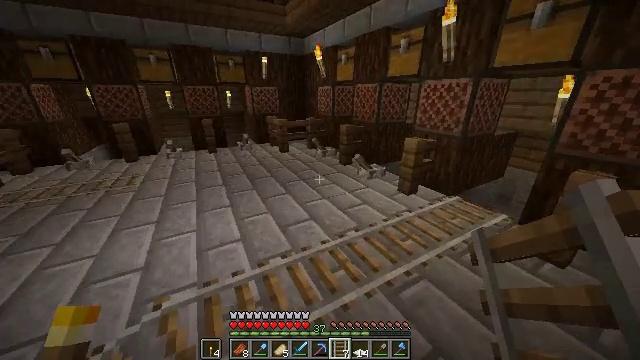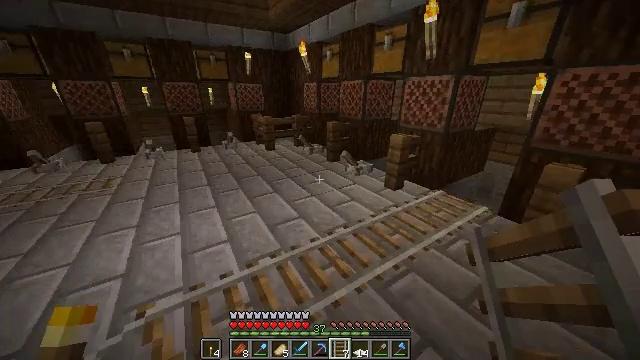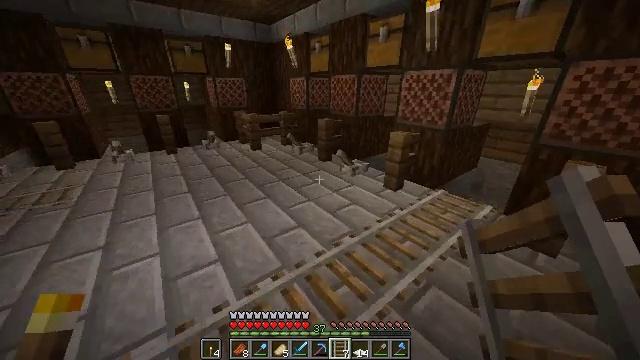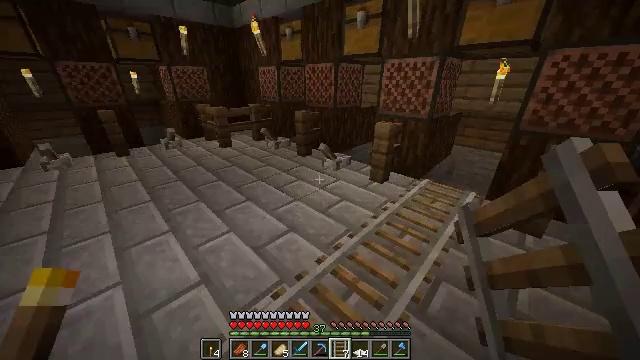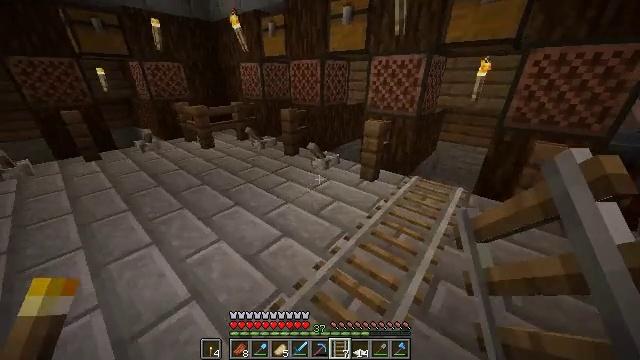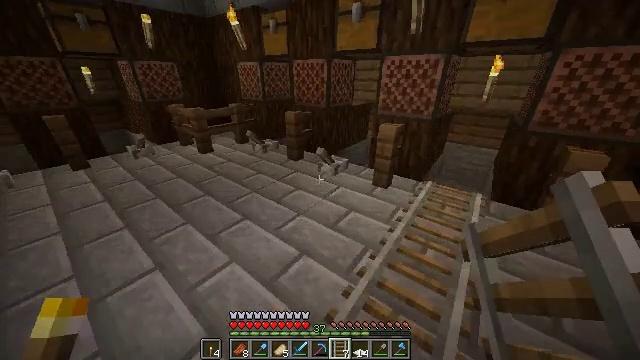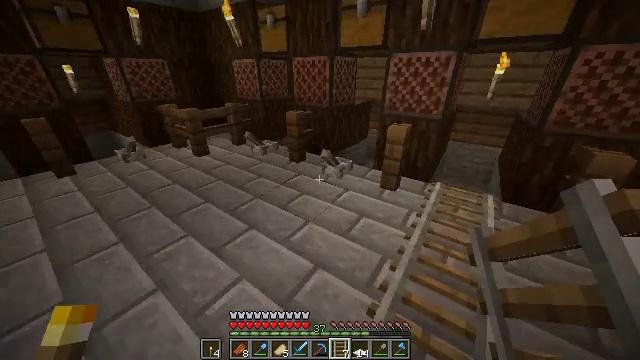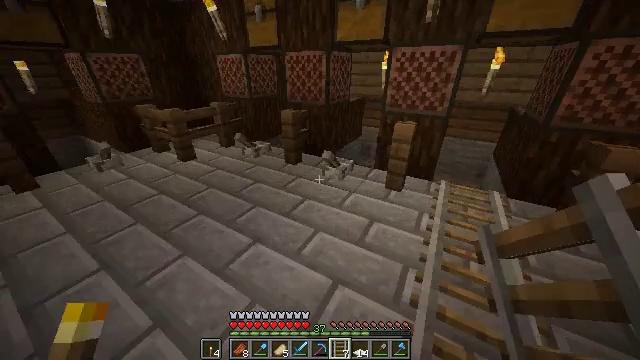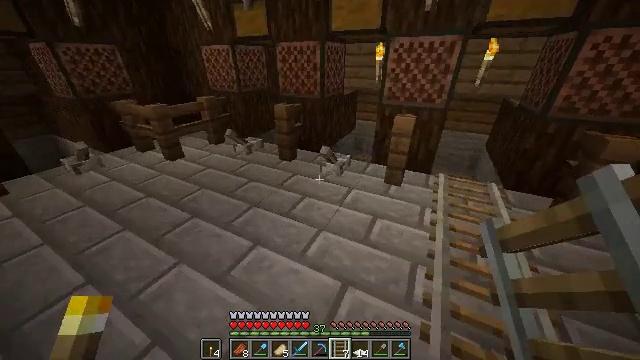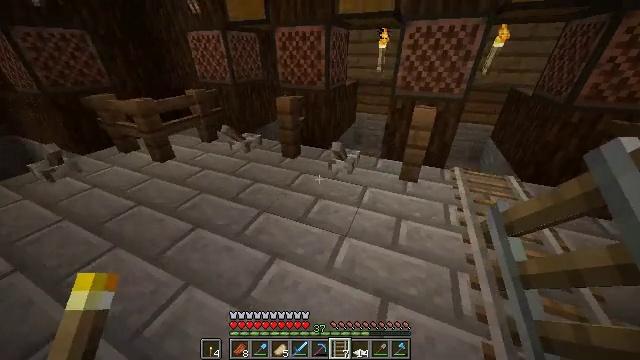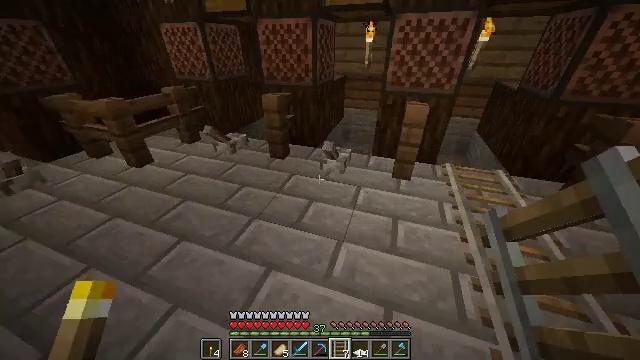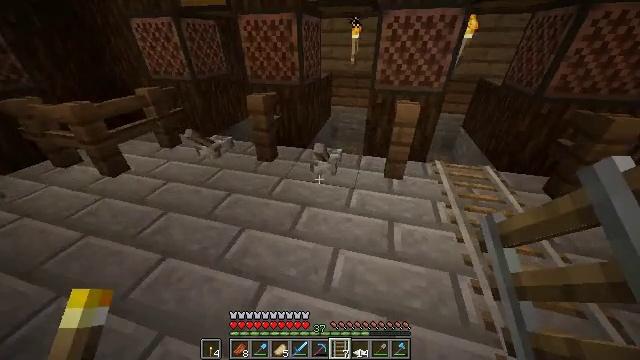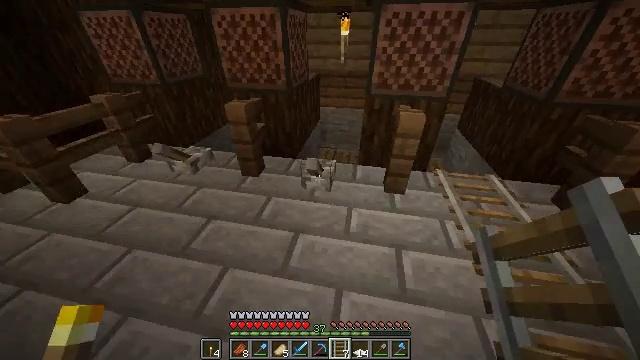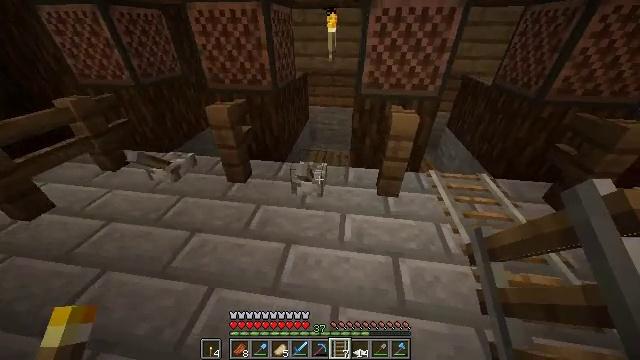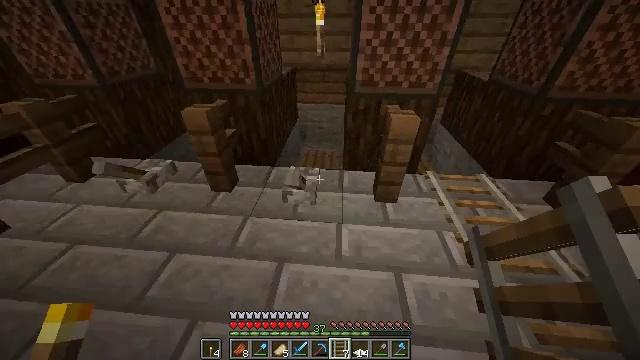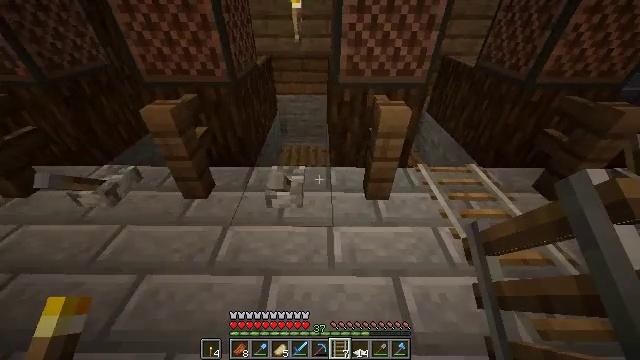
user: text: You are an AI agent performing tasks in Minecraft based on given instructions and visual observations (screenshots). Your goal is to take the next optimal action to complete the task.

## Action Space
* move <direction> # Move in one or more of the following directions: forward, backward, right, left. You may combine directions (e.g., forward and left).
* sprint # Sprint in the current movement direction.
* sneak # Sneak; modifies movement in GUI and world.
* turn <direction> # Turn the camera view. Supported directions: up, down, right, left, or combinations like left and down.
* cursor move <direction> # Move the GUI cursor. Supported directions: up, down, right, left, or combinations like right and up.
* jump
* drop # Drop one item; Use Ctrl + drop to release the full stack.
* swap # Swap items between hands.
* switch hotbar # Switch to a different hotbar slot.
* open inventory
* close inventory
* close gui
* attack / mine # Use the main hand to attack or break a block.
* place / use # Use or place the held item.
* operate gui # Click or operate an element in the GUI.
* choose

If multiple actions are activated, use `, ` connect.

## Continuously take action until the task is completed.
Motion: motion action
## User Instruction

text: Left-click on the lever to pick it up.
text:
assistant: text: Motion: move forward and move left, turn right
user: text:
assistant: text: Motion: move forward and move left, turn right and down
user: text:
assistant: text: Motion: move forward and move left, turn right and down
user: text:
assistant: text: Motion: move forward and move left, turn right
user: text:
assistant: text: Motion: move forward and move left, turn right
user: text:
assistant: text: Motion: move forward and move left, turn right
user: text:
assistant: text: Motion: move forward and move left, turn right
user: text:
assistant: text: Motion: move forward and move left, turn right and down
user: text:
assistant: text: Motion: move forward and move left, turn right and down
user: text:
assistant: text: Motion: move forward, turn right and down
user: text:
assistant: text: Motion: move forward, turn right
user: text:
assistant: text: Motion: move forward, turn right
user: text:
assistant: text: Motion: move forward, turn right
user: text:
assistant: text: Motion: turn right and down
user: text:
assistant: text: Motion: turn right and down
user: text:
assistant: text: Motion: turn right
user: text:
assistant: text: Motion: no_op
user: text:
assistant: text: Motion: no_op
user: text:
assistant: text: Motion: turn left
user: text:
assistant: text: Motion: turn left and down
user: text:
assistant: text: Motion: turn left, attack / mine
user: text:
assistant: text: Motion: turn left and down, attack / mine
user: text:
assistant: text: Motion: turn left, attack / mine
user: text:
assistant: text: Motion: turn left, attack / mine
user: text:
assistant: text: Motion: attack / mine
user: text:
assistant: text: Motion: attack / mine
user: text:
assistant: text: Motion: attack / mine
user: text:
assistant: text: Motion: attack / mine
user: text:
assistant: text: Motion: attack / mine
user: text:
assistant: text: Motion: attack / mine